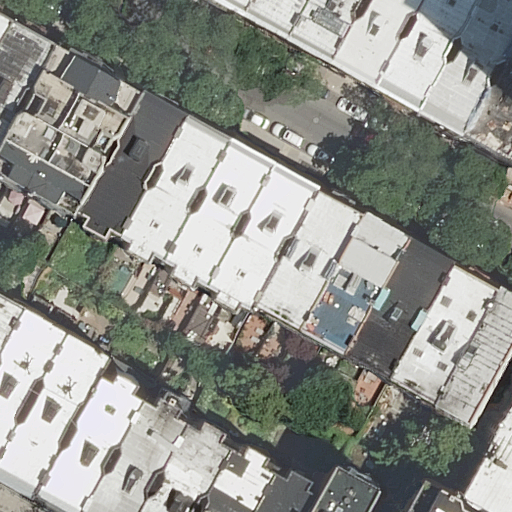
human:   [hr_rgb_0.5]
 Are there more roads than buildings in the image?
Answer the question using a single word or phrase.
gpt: no

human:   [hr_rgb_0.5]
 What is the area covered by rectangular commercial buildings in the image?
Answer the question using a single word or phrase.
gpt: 0m2

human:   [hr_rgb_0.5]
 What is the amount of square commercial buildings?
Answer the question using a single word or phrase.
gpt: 0

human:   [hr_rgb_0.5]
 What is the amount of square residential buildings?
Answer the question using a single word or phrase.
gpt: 0

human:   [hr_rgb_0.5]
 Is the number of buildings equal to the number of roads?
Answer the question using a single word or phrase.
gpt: no

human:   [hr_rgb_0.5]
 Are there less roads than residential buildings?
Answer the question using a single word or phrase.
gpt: yes

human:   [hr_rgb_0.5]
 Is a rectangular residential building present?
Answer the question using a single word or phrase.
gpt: yes

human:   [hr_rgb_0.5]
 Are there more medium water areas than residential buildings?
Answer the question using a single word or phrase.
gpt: no

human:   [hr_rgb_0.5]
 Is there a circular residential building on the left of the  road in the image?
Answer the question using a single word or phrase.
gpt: no

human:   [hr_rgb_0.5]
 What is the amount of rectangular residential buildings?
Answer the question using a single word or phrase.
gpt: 15

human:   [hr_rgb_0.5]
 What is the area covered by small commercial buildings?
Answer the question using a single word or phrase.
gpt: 0m2

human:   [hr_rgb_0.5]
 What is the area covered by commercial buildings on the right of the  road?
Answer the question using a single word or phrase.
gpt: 0m2

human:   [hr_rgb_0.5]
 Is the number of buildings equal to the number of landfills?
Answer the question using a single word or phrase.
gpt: no

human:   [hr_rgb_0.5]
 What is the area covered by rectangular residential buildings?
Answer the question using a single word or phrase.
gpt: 1750m2

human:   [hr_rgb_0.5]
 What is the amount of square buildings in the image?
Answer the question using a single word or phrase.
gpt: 0

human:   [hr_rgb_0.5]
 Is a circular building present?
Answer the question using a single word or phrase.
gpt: no

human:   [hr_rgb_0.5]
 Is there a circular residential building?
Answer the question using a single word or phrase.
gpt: no

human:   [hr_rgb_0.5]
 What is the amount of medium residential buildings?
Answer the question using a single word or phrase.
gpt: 24

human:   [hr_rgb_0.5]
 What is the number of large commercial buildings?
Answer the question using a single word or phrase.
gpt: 0

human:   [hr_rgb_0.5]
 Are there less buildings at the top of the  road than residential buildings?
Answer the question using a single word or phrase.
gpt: yes

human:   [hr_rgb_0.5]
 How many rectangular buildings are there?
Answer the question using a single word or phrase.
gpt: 15

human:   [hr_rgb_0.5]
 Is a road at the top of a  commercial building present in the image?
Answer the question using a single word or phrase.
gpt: no

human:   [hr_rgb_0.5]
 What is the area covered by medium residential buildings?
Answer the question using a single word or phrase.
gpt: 5049m2

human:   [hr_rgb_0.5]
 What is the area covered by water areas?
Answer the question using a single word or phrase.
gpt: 0m2

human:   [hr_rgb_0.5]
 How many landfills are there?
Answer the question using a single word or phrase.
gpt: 0

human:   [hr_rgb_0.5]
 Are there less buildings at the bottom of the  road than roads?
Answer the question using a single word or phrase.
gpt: no

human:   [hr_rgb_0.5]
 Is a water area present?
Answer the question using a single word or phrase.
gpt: no

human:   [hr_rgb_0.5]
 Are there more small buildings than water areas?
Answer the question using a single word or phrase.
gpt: yes

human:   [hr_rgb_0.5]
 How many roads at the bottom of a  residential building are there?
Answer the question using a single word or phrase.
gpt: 0

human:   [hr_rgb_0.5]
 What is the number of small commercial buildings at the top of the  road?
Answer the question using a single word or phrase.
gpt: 0

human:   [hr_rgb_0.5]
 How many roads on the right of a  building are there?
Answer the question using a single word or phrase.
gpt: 1

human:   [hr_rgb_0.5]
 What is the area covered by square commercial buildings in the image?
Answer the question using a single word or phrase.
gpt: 0m2

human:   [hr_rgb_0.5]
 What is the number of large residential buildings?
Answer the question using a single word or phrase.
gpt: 0

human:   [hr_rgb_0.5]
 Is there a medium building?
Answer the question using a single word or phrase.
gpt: yes

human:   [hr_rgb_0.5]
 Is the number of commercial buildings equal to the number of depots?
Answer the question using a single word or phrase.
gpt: yes

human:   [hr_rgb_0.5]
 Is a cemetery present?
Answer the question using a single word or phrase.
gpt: no